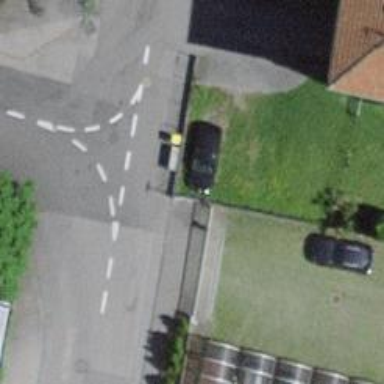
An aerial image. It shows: Post box is visible.